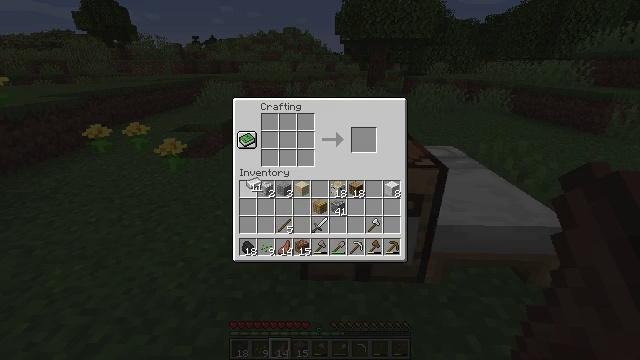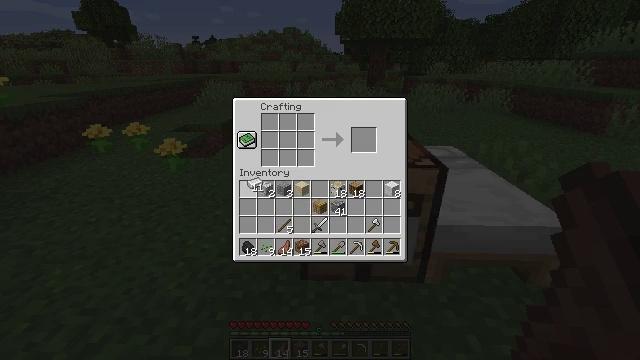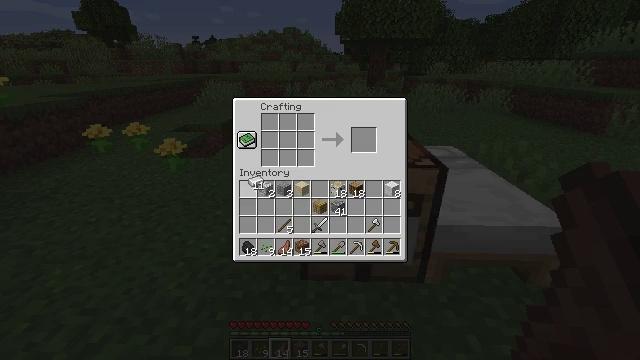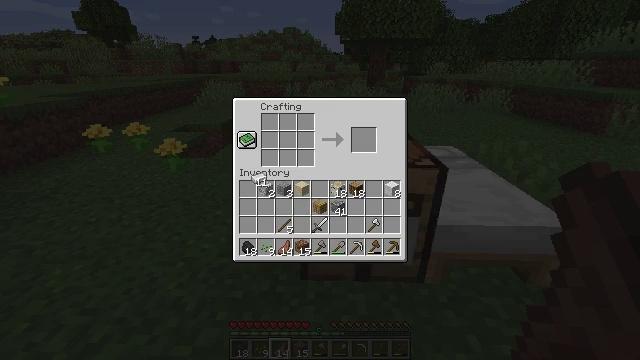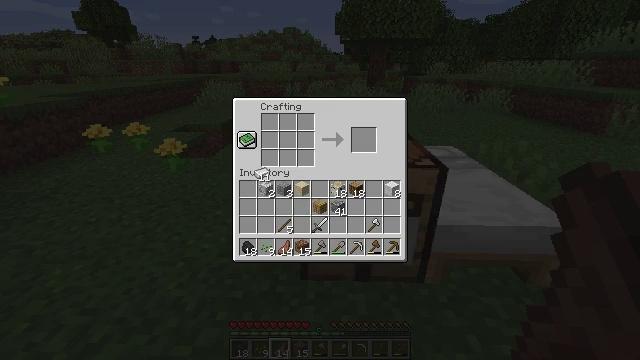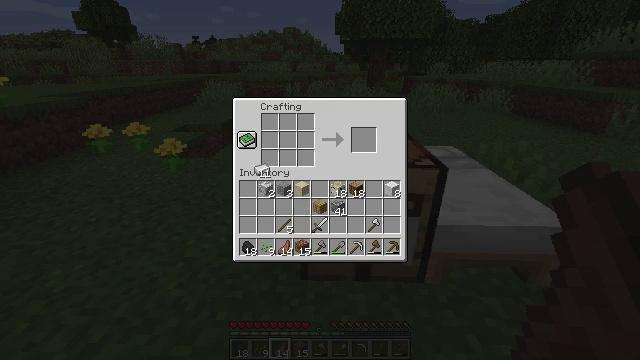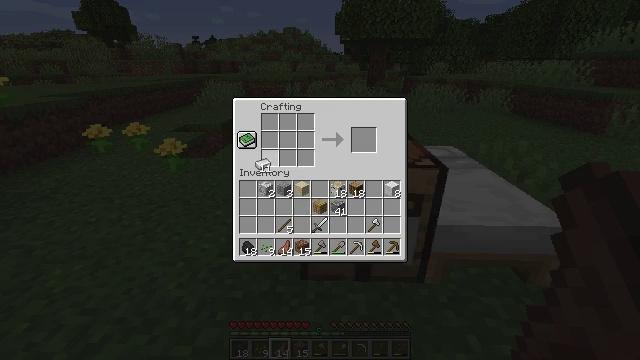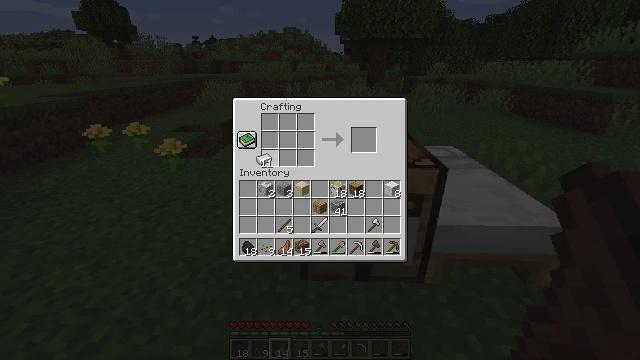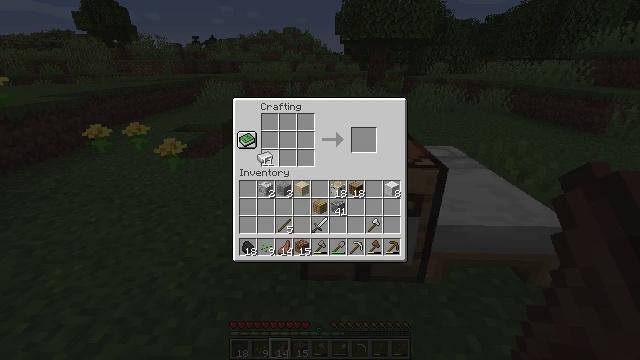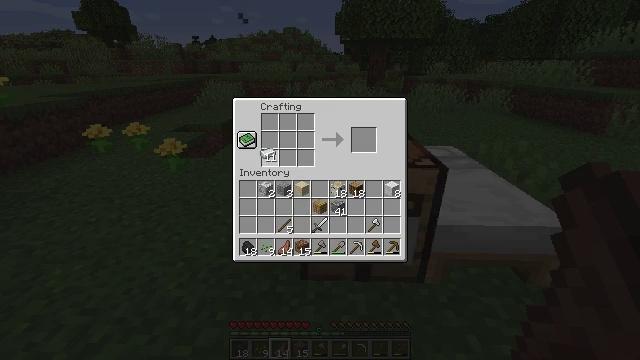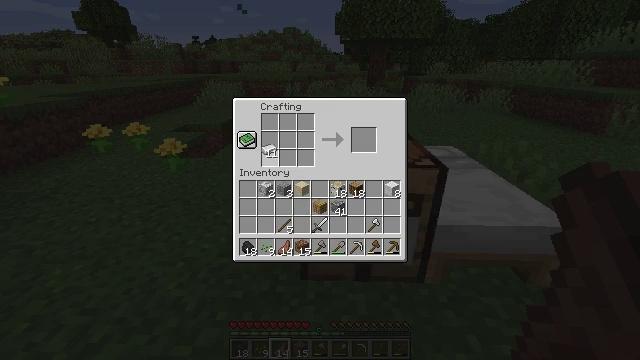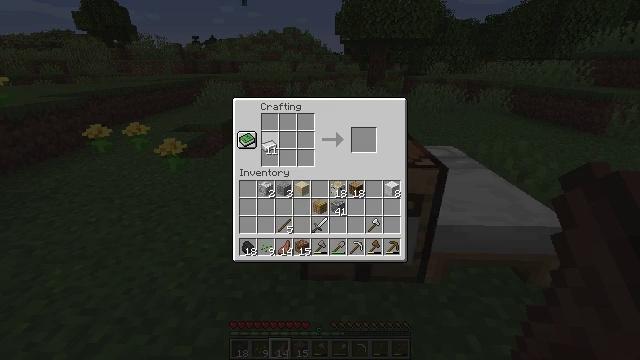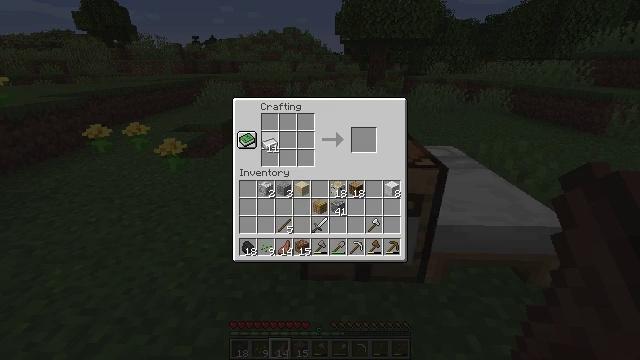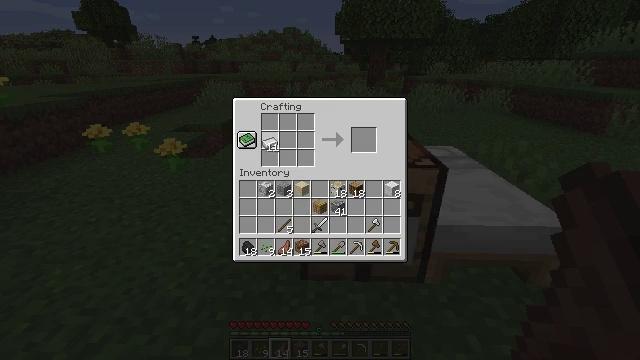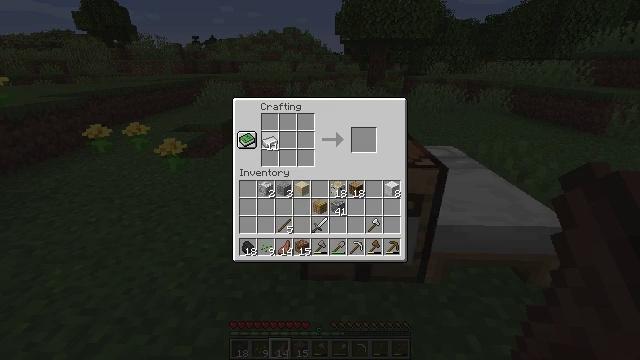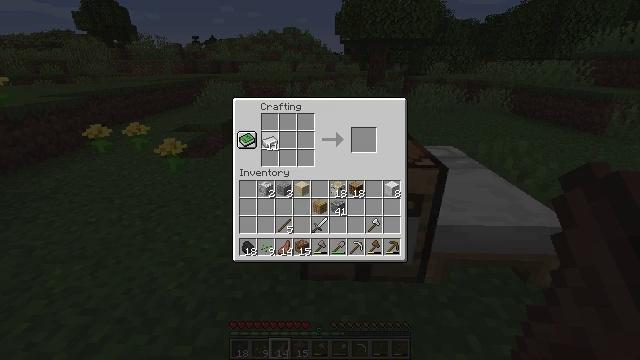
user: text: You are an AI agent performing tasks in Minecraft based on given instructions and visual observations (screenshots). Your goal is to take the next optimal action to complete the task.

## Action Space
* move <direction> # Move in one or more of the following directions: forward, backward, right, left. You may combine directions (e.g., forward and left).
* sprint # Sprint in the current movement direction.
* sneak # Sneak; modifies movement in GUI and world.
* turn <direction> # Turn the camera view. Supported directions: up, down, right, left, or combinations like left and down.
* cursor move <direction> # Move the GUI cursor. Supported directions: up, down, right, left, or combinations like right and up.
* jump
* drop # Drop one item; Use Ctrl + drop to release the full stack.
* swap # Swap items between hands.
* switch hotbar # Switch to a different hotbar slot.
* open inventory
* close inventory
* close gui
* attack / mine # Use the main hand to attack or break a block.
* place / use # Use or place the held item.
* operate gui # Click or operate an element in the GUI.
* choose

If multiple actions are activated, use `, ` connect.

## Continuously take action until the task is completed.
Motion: motion action
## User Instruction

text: Use the crafting table to create a bucket with iron ingots.
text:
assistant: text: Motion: no_op
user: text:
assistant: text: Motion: no_op
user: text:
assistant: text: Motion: no_op
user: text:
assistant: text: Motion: no_op
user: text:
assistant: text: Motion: no_op
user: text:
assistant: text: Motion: no_op
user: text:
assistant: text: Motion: no_op
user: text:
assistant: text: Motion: no_op
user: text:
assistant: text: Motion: no_op
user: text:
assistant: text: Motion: no_op
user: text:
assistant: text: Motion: no_op
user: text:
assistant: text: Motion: no_op
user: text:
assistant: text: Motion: no_op
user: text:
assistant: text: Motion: no_op
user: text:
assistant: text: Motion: no_op
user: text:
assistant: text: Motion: no_op
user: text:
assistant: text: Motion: no_op
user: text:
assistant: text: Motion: no_op
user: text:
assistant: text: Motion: no_op
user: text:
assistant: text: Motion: choose
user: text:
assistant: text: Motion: choose
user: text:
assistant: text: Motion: no_op
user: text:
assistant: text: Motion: no_op
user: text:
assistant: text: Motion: cursor move right
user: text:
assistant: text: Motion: no_op
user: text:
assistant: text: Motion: no_op
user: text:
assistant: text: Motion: no_op
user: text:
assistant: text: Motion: no_op
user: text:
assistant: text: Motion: choose
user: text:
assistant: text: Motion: choose